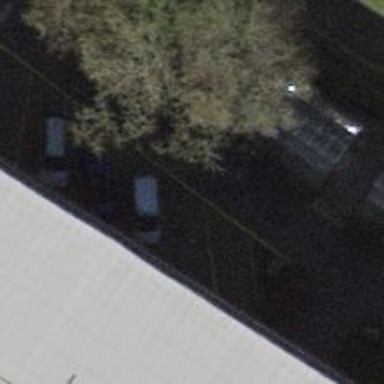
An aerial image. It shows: Car-sharing service available at this location.